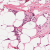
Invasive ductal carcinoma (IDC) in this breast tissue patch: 1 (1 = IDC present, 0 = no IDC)